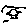
Label: bird